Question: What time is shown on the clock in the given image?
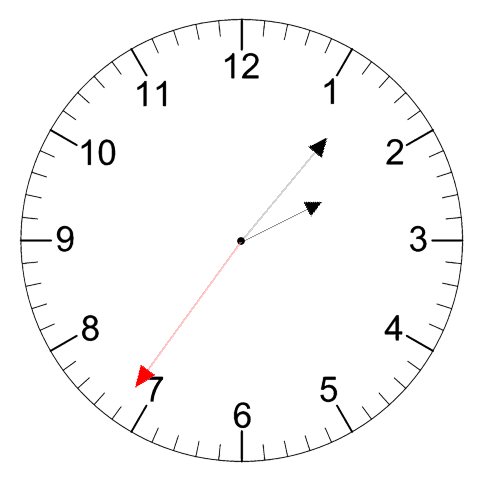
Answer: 02:06:36